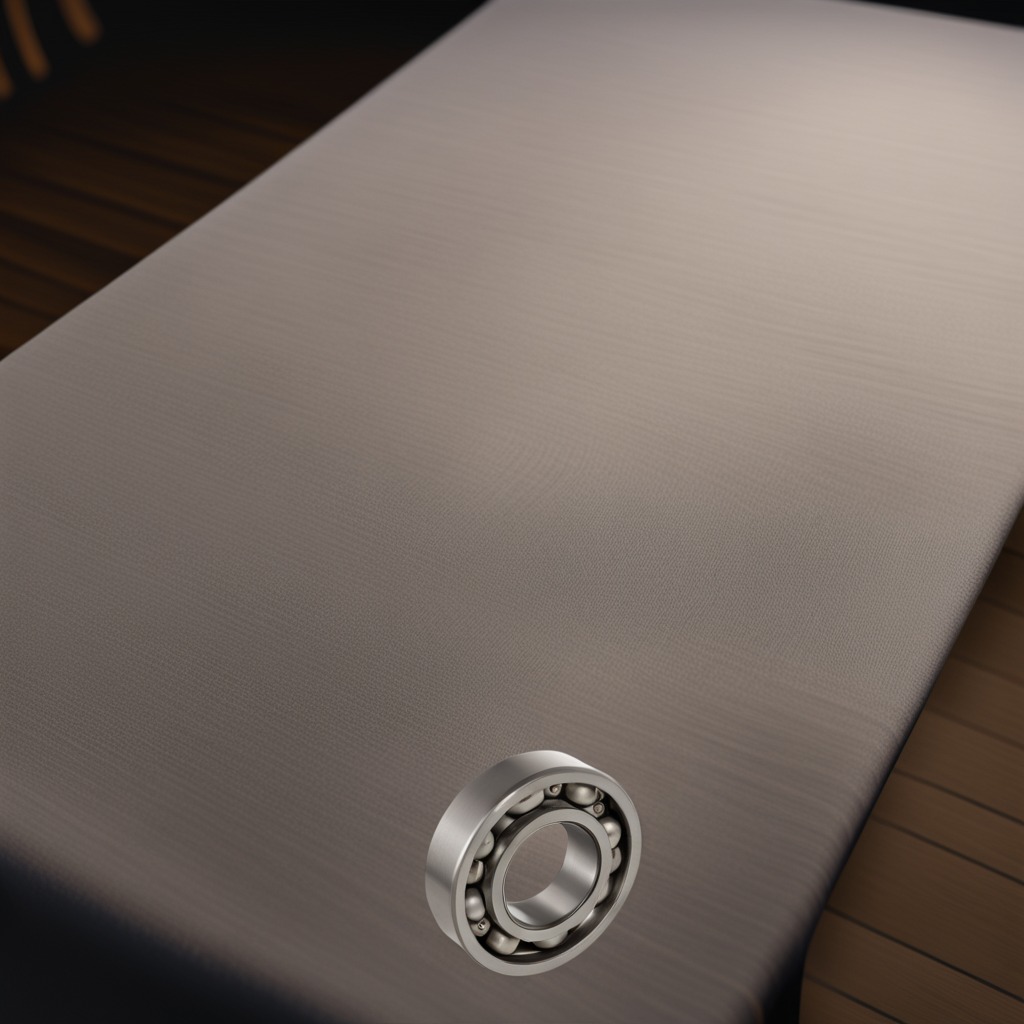
A metal ball bearing lies on the wooden table.